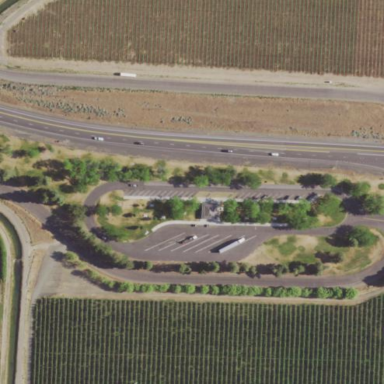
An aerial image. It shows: Rest area along the road.